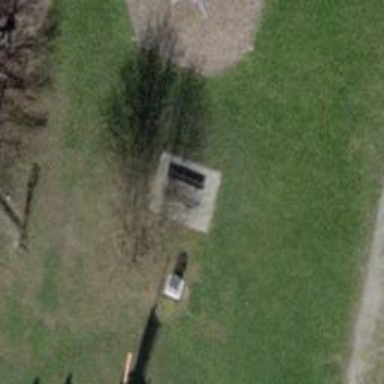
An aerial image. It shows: Picnic table located in leisure land area.